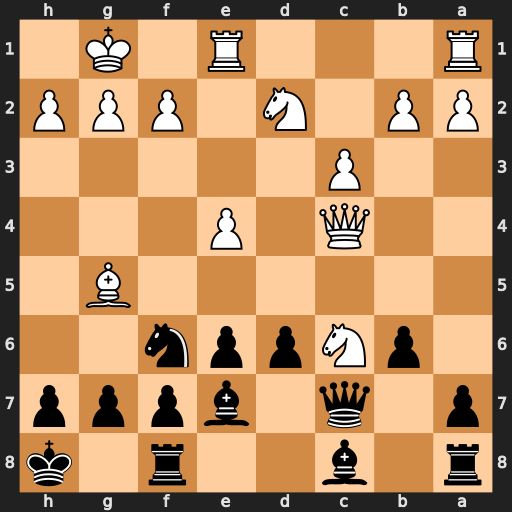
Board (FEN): r1b2r1k/p1q1bppp/1pNppn2/6B1/2Q1P3/2P5/PP1N1PPP/R3R1K1
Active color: b
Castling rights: -
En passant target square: -
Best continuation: b5 Qxb5 Bd7